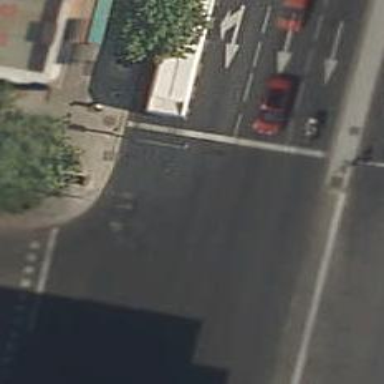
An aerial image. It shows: Road with traffic signals.